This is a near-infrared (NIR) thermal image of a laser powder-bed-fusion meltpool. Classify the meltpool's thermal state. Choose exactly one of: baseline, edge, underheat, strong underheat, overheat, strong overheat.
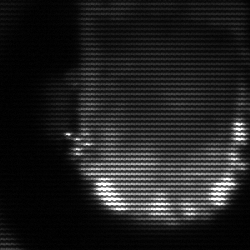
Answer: baseline